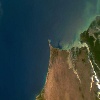
Label: water